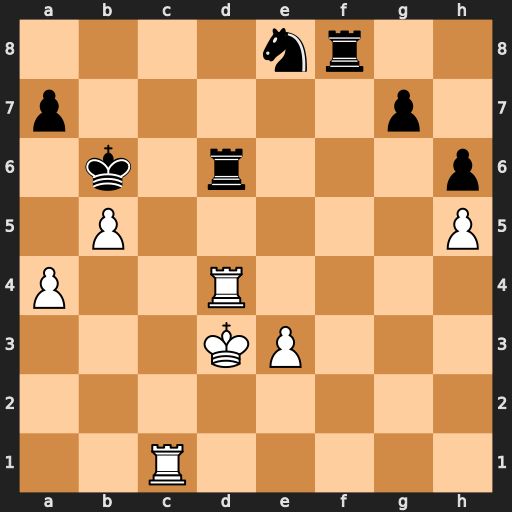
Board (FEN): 4nr2/p5p1/1k1r3p/1P5P/P2R4/3KP3/8/2R5
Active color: w
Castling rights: -
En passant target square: -
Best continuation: Rxd6+ Nxd6 Rc6+ Kb7 Rxd6